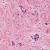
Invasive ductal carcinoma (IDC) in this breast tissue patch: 1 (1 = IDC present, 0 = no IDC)